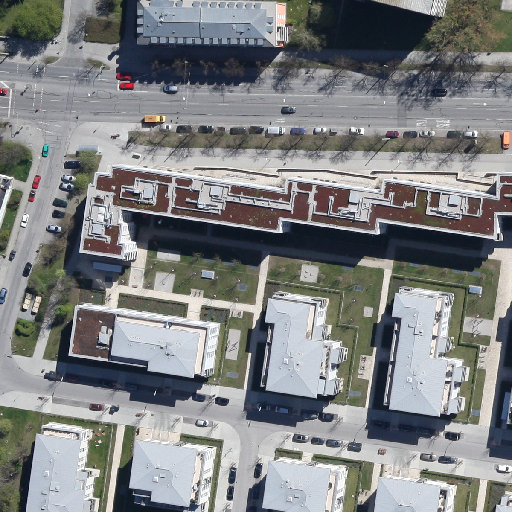
Referring expression: light-duty vehicle in the parking area